Question: How can you set a link inside of a li element to where its background is longer that the actual text and they are all even with one another?

'''
.popoutsidebar li { margin-bottom: 20px; padding: 5px; }
.popoutsidebar li a { background-color: #E5E5E5; color: #B94A48; padding: 10px; border-radius: 5px; }
.popoutsidebar li a:hover { background-color: #B94A48; color: #FFFFFF; text-decoration: none; }
'''
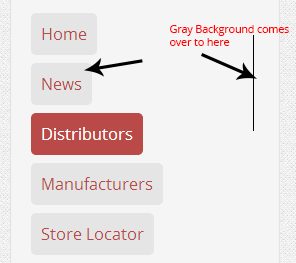
Answer: '<a>'nchor tags are inline by default. Try something like this:
'''
.popoutsidebar li a { display:block }
'''
The 'display' property lets you define how a certain HTML element should be displayed.
> means that the element is displayed as a block, as paragraphs and headers have always been. A block has some whitespace
above and below it and tolerates no HTML elements next to it, except
when ordered otherwise (by adding a float declaration to another
element, for instance). means that the element is displayed inline, inside the current block on the same line. Only when it's between two blocks
does the element form an 'anonymous block', that however has the
smallest possible width.<URL>